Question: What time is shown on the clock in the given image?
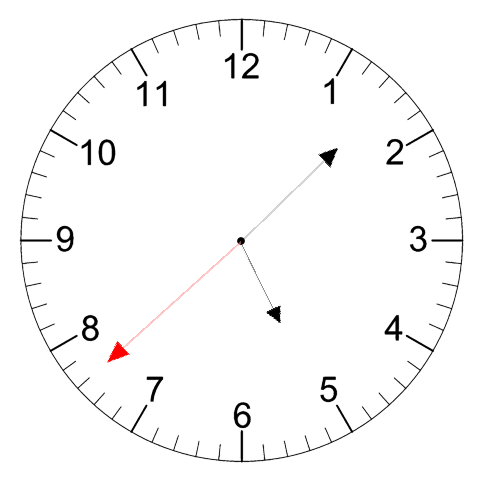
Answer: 05:07:38